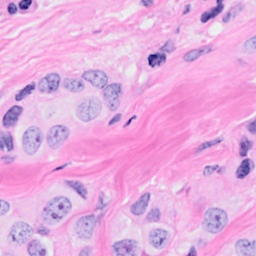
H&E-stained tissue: Breast